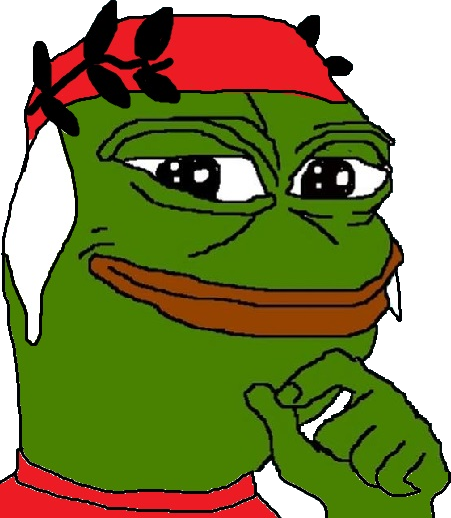
Label: 5_Pepe